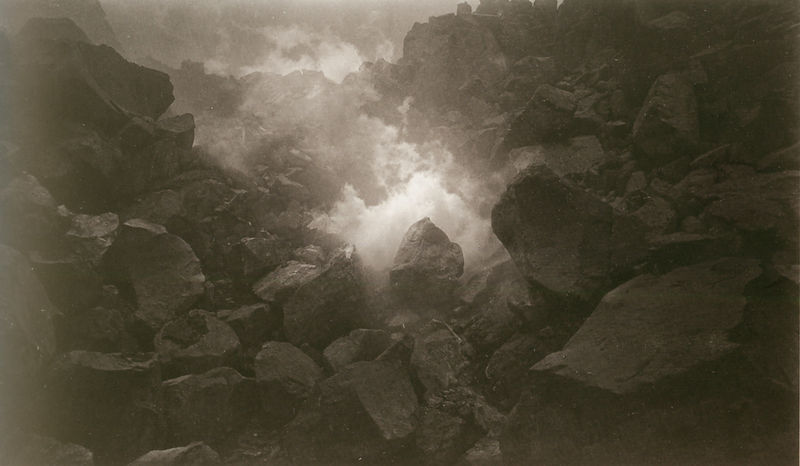
Titel: Cratère de volcan
Künstler: Edward James Muybridge
Institution: Querzalte Naugo, Guatemala
Schlagwörter: felsen, wasser, wolken, fluss, landschaft, licht, wolke, steine, bach, natur, wasserfall, gischt, hang, dunst, rauschen, gewalt, naturgewalt, foto, fotografie, photographie, schwarz-weiß, felsbrocken, 19. jh.